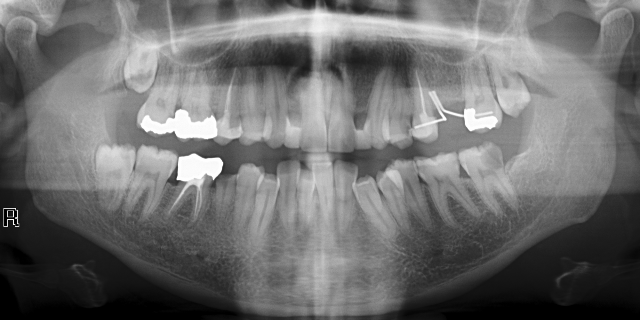
adult